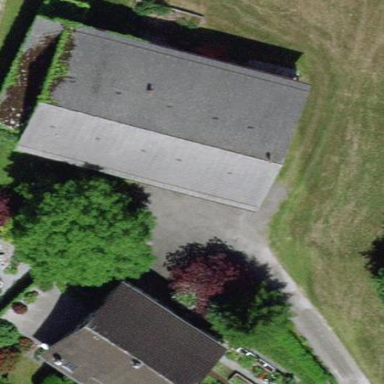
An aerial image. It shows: Farm auxiliary building.